Aerial crown-view tile of a tropical tree (Barro Colorado Island, Panama), acquired 20250512:
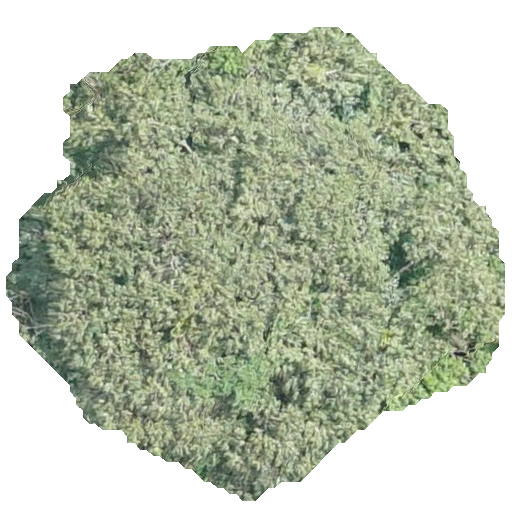
Species: Luehea seemannii
GBIF accepted scientific name: Luehea seemannii
Crown area: 240.819 m²